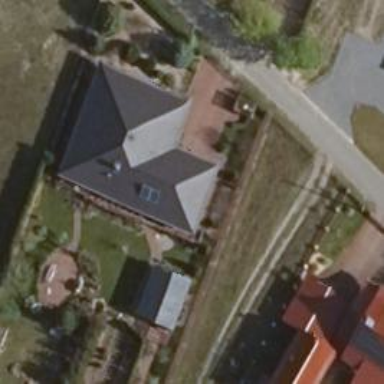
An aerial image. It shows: Detached building with pyramidal roof shape.